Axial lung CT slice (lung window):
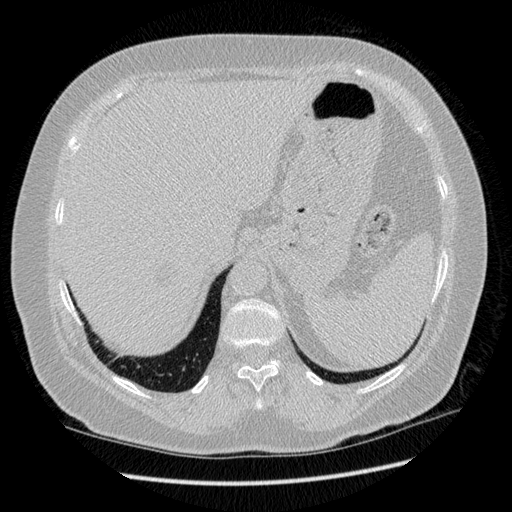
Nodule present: no